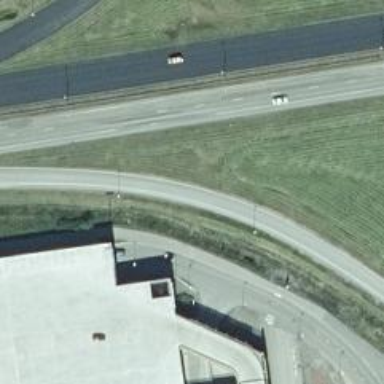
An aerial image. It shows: Tertiary trunk link highway.